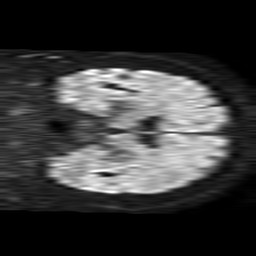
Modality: TRACE
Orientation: coronal
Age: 68
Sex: male
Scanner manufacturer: philips
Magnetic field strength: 1.5 T
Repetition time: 4.6 s
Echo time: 0.08517 s